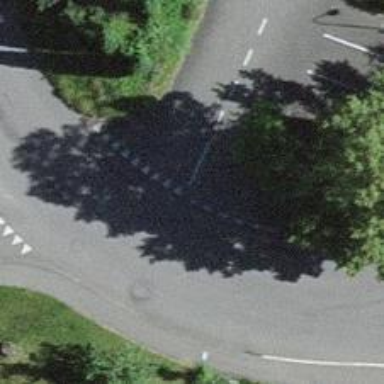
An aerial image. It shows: Road with "give way" sign.